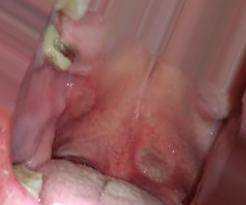
Condition: Mouth Ulcer